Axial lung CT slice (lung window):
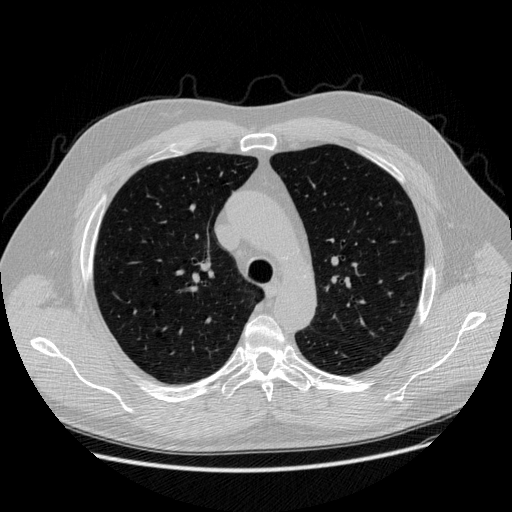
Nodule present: no